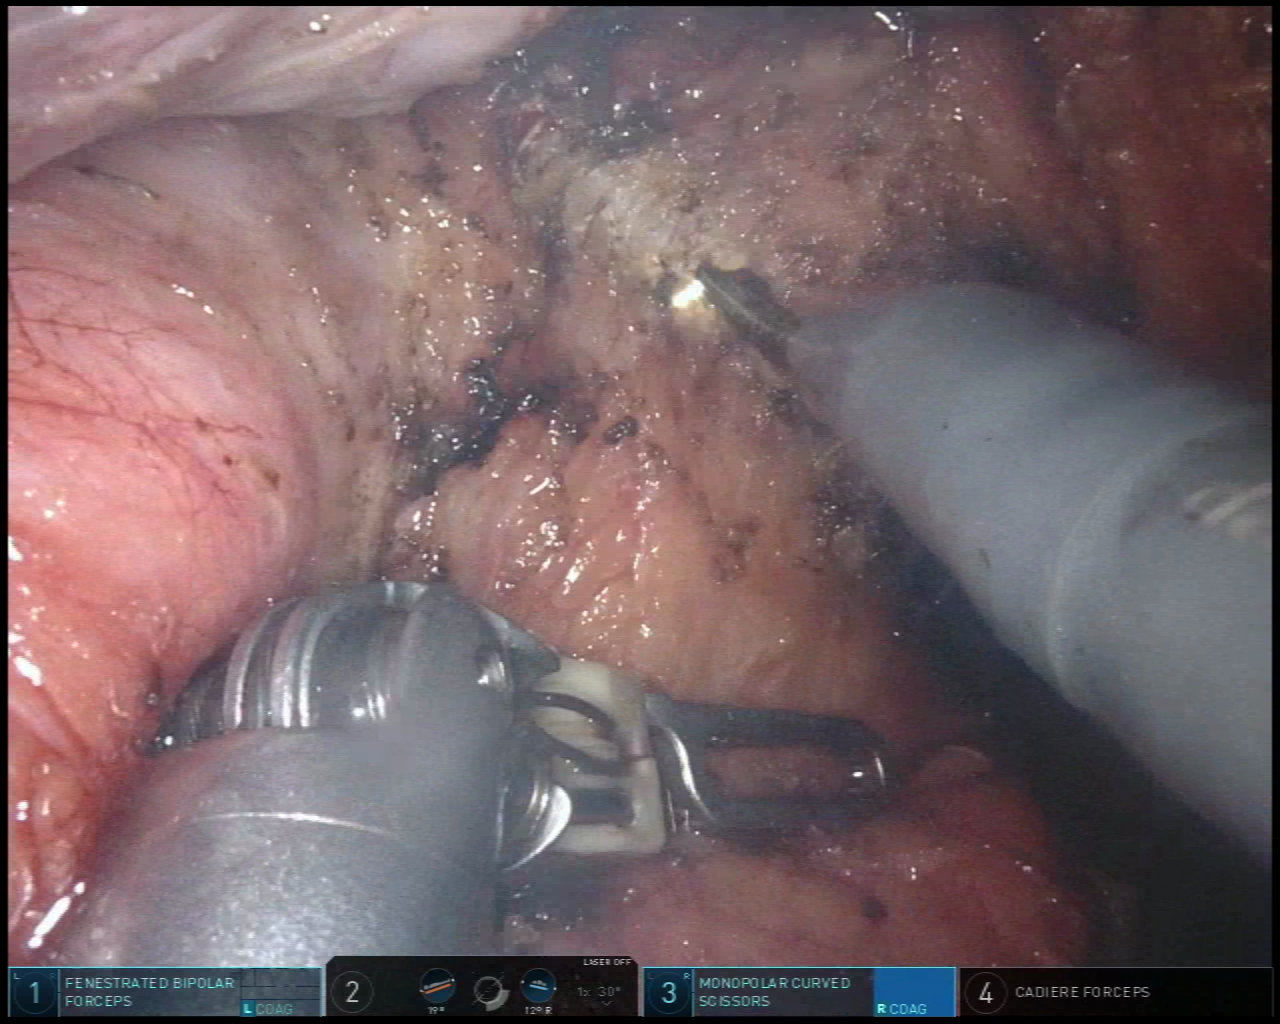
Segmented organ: vesicular_glands
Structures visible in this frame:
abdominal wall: no
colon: no
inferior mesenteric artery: no
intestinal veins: no
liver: no
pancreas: no
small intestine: no
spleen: no
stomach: no
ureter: no
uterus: no
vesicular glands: yes